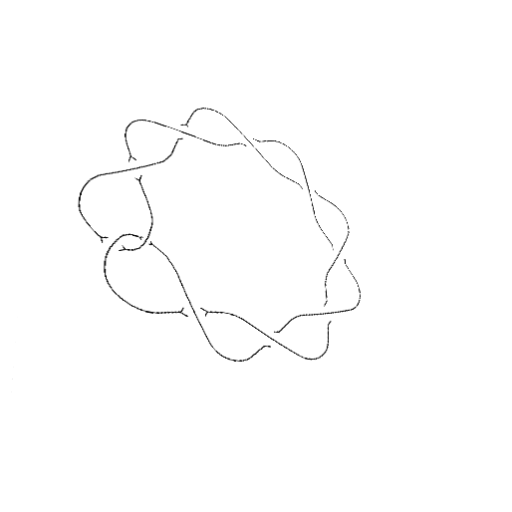
Crossing number: 10